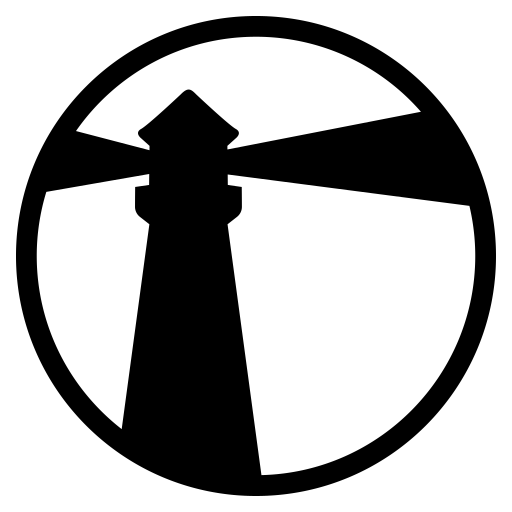
Tags: icon, FontAwesome, fa-icon, brand, watchman, monitoring